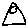
Label: triangle